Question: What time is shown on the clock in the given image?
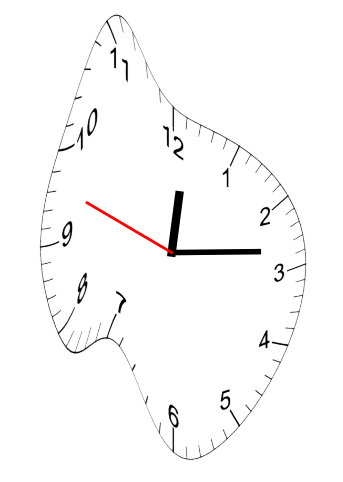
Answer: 12:13:48